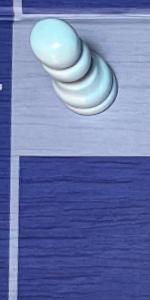
Label: Empty